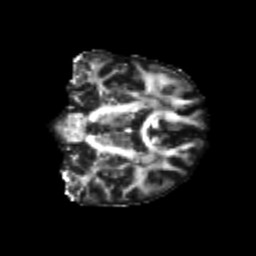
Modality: FA
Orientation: coronal
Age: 23
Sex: male
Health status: healthy
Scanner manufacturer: philips
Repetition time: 7.391 s
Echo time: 0.08599 s